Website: ulta-beauty
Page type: customer-info-address
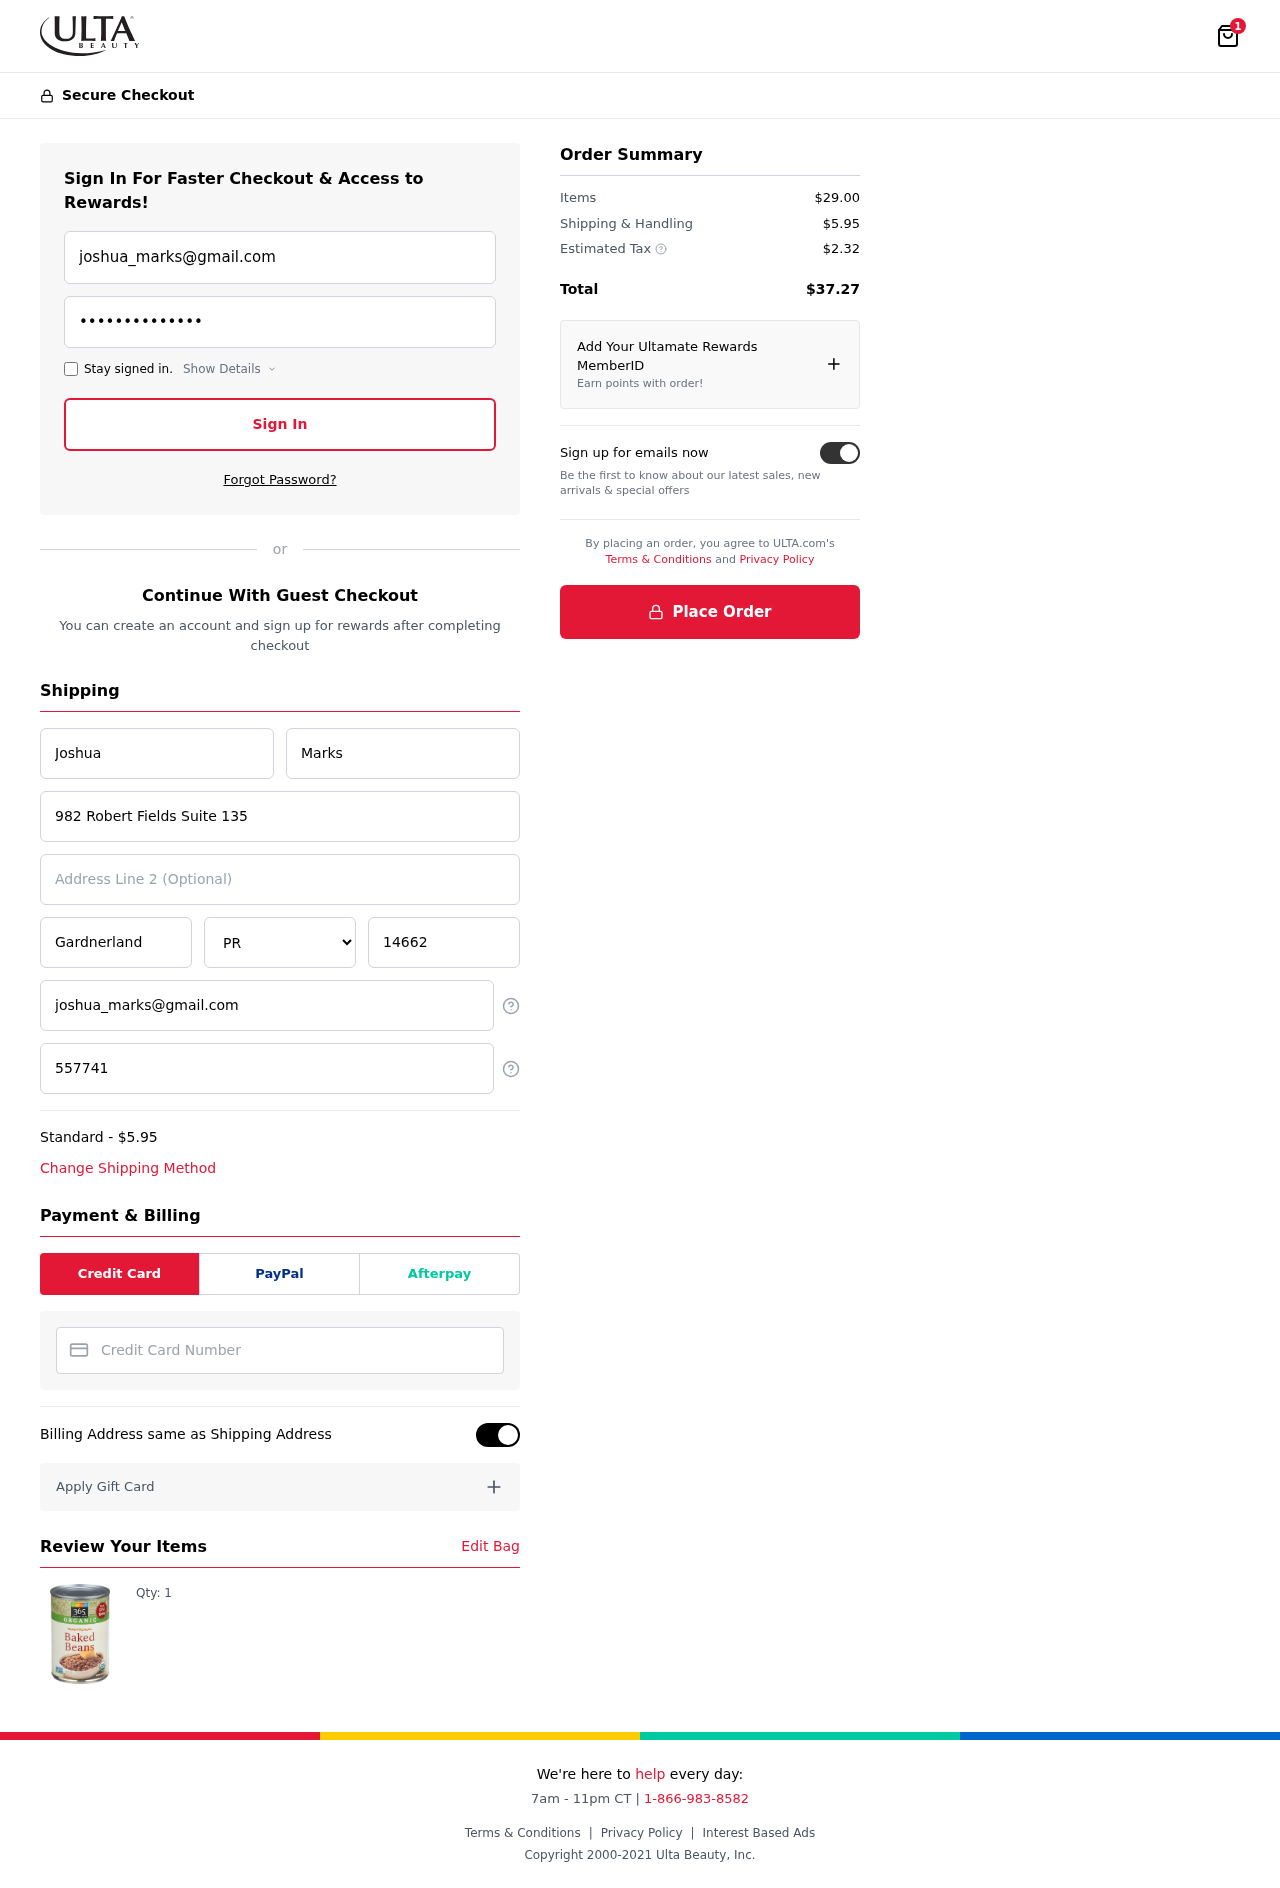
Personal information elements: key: PII_CARD_NUMBER
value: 6531 9829 2058 7551
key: PII_CITY
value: Gardnerland
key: PII_EMAIL
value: joshua_marks@gmail.com
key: PII_FIRSTNAME
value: Joshua
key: PII_LASTNAME
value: Marks
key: PII_PHONE
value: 5577416449
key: PII_POSTCODE
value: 14662
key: PII_STATE
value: PR
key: PII_STREET
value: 982 Robert Fields Suite 135
Product elements: key: PRODUCT1_QUANTITY
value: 1
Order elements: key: ORDER_NUM_ITEMS
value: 1
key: ORDER_SHIPPING_COST
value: $5.95
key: ORDER_ITEMS_TOTAL
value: $29.00
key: ORDER_SHIPPING_COST2
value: $5.95
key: ORDER_TAX
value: $2.32
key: ORDER_TOTAL
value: $37.27